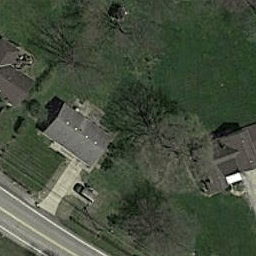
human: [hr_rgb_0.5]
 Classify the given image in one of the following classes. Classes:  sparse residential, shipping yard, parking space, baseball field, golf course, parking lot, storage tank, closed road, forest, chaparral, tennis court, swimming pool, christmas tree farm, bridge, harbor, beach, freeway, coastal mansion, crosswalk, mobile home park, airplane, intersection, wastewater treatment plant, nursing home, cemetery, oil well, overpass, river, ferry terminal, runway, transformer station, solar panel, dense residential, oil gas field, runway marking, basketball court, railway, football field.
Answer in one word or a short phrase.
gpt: sparse residential